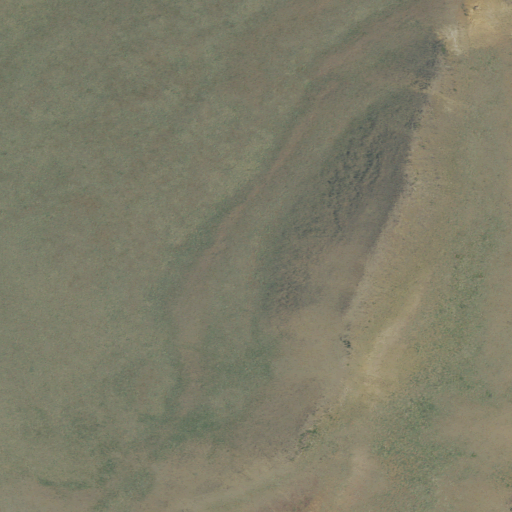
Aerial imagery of mountain in Oregon named High Point containing only shrub